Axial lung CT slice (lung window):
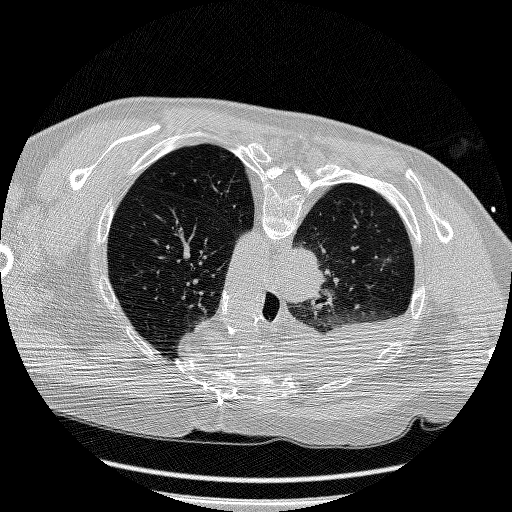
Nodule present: no